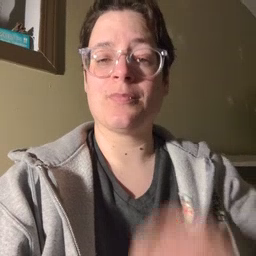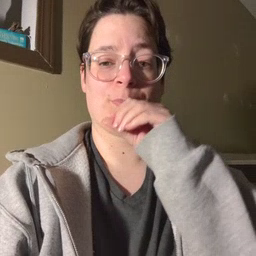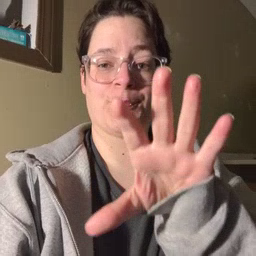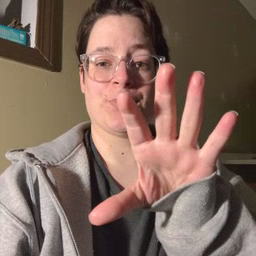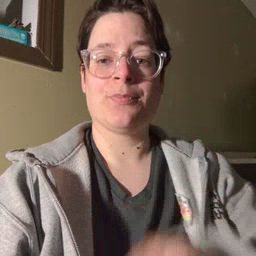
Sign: blow